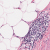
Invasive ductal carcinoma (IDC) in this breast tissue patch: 0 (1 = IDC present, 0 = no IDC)